Current action and preconditions to check: trajectory_clear

Your task: For each precondition in the list above, predict whether it will hold at this action.

Consider the current scene as observed from the mobile robot's camera, and analyze the predicted future states of all dynamic agents (e.g., people, animals, vehicles, or any moving entities) within the NEXT SECOND.

IMPORTANT: Only answer "very likely" if you are absolutely certain—based on strong, clear evidence—that a dynamic agent will violate the precondition in the predicted future state. Do NOT answer "very likely" for unlikely, ambiguous, or low-probability risks.

Ask yourself for each precondition: Is there a high probability, with clear and convincing evidence, that the predicted future states of any dynamic agent will interfere with the predicted future state of the currently executing action within the NEXT SECOND, causing that precondition to fail?

Assess the risk level based on these predictions. Use "likely" or "very likely" if motions create a clear risk of interference.

Use "neutral" or "improbable" if agents are nearby but their predicted paths are clearly diverging or non-conflicting.

Failure Risk Categories: "very improbable", "improbable", "neutral", "likely", "very likely"

Answer Format: Output ONLY the probability_of_failure value from these categories: "very improbable", "improbable", "neutral", "likely", "very likely"

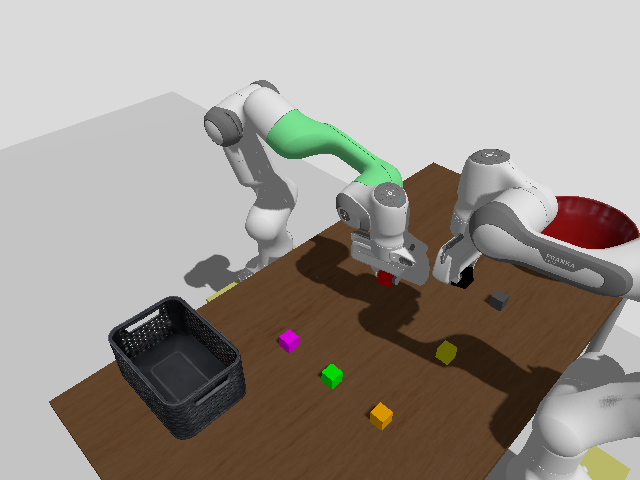

Answer: neutral